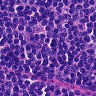
Metastatic tissue present: no